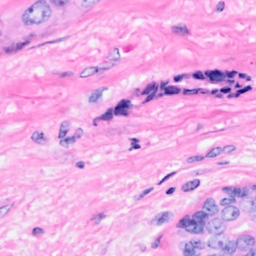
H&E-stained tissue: Breast